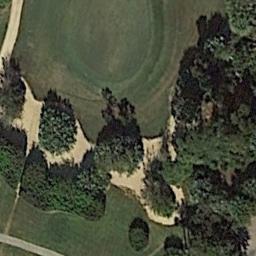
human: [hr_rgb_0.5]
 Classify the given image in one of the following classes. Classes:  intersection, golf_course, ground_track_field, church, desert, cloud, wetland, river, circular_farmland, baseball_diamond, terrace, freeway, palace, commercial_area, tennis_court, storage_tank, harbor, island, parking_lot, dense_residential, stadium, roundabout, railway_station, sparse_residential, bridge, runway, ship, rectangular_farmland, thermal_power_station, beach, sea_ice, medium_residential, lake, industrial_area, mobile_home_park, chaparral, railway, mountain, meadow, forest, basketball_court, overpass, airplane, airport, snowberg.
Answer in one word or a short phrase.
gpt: golf_course